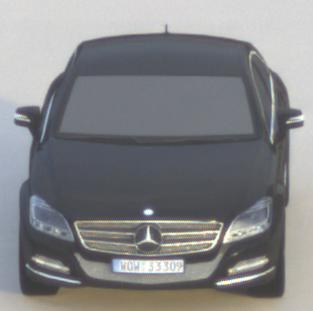
Make: Mercedes-Benz
Model: CLS Coupé 350
Detailed model: CLS-Class (218) Coupé
Model produced from: 2011/01
Model produced until: 2014/07
Doors: 4
Color: black
Road condition: dry road
Daytime: sunrise or sunset
Contrast: low contrast